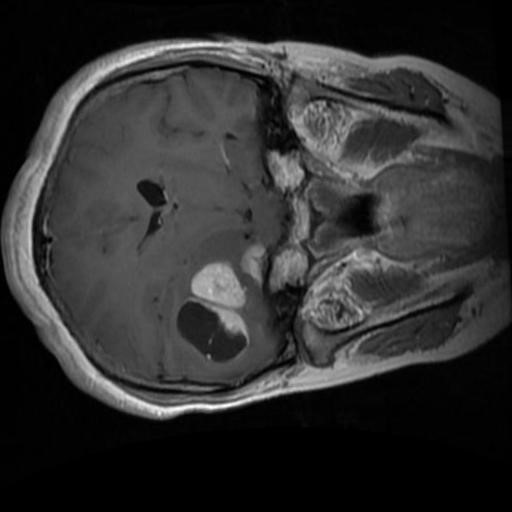
Label: brain_menin